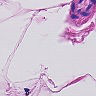
Metastatic tissue present: no